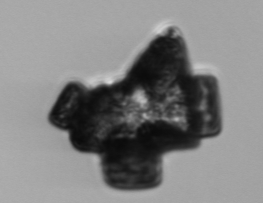
Label: Delphineis